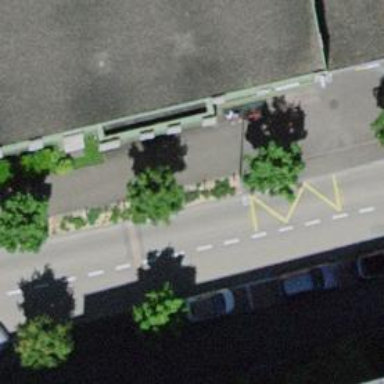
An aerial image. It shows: Platform for public transport and road usage.